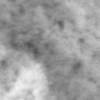
Label: no_change